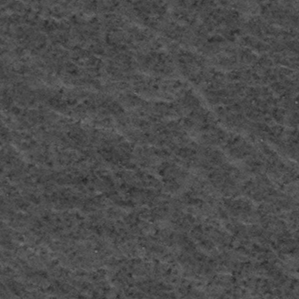
Label: frost